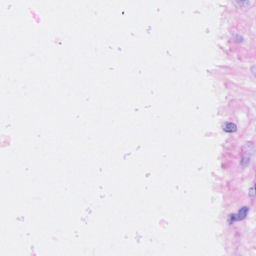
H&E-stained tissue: Breast